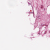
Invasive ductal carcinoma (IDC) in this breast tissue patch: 0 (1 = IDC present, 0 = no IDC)